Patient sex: M
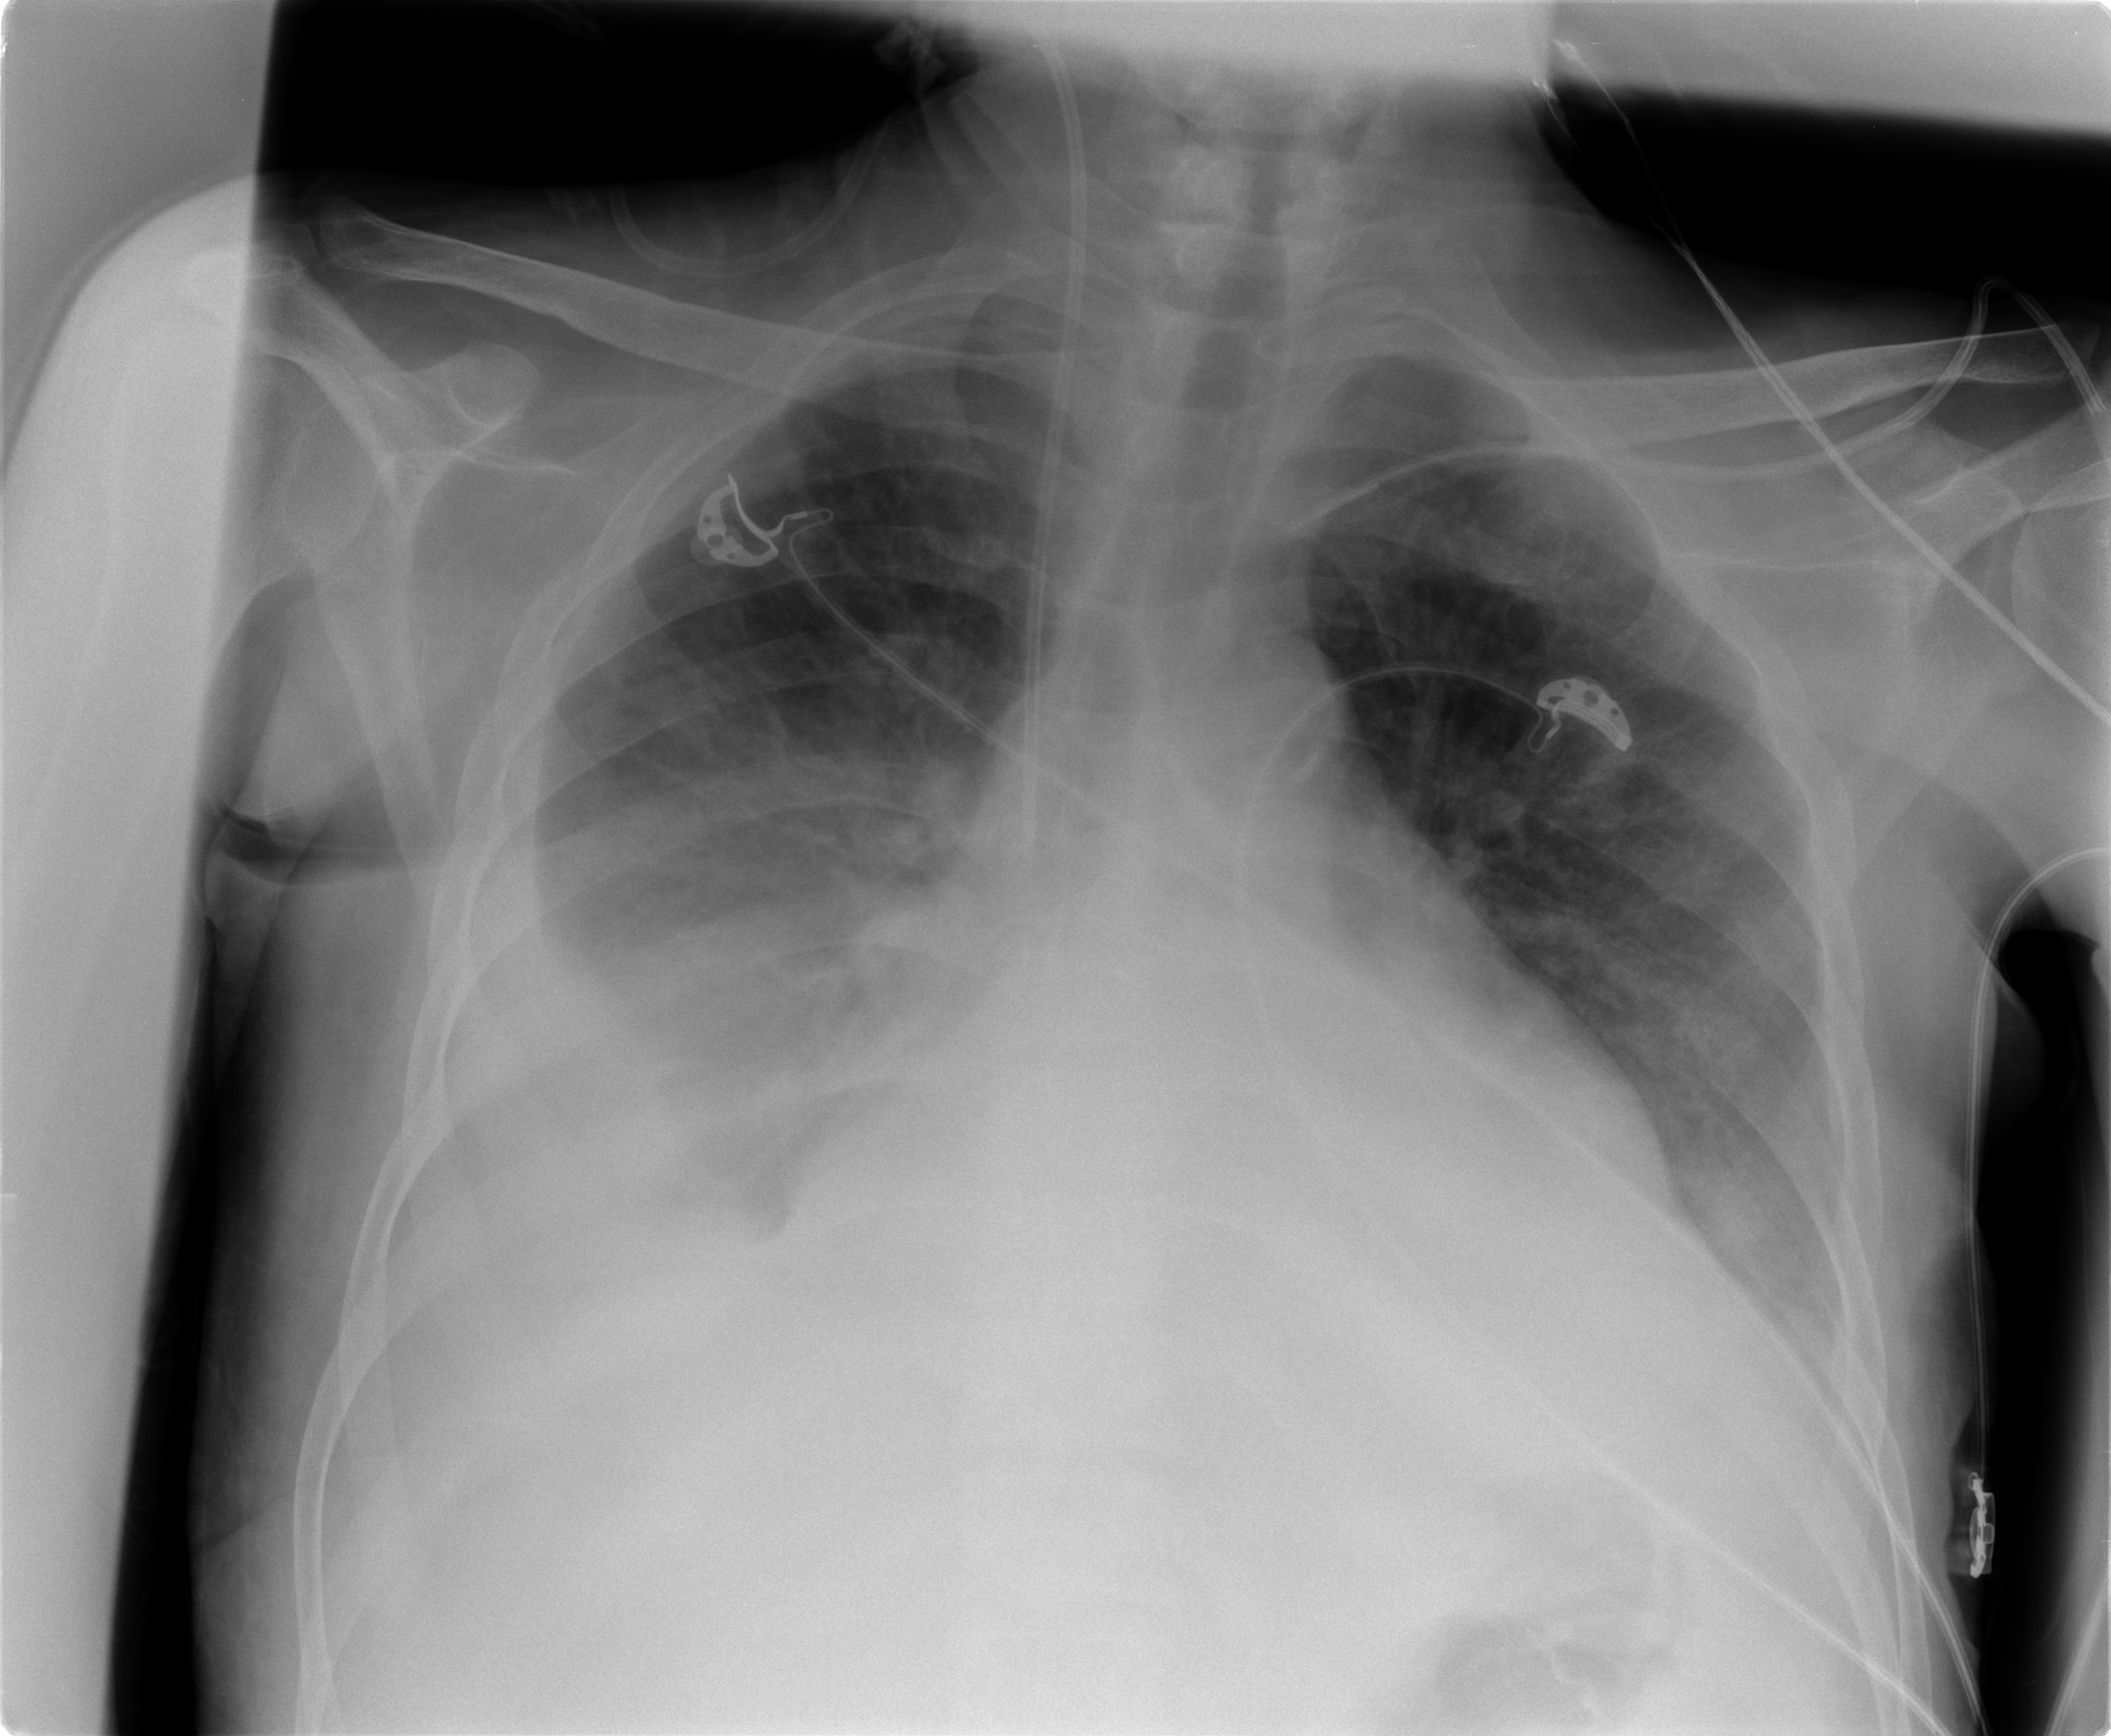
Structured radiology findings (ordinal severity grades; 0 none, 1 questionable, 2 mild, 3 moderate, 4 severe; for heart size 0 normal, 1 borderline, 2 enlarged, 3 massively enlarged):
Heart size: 2
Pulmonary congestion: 2
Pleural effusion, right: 3
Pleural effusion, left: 1
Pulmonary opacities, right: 2
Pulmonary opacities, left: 1
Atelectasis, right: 3
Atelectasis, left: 2